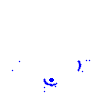
Particle: pion